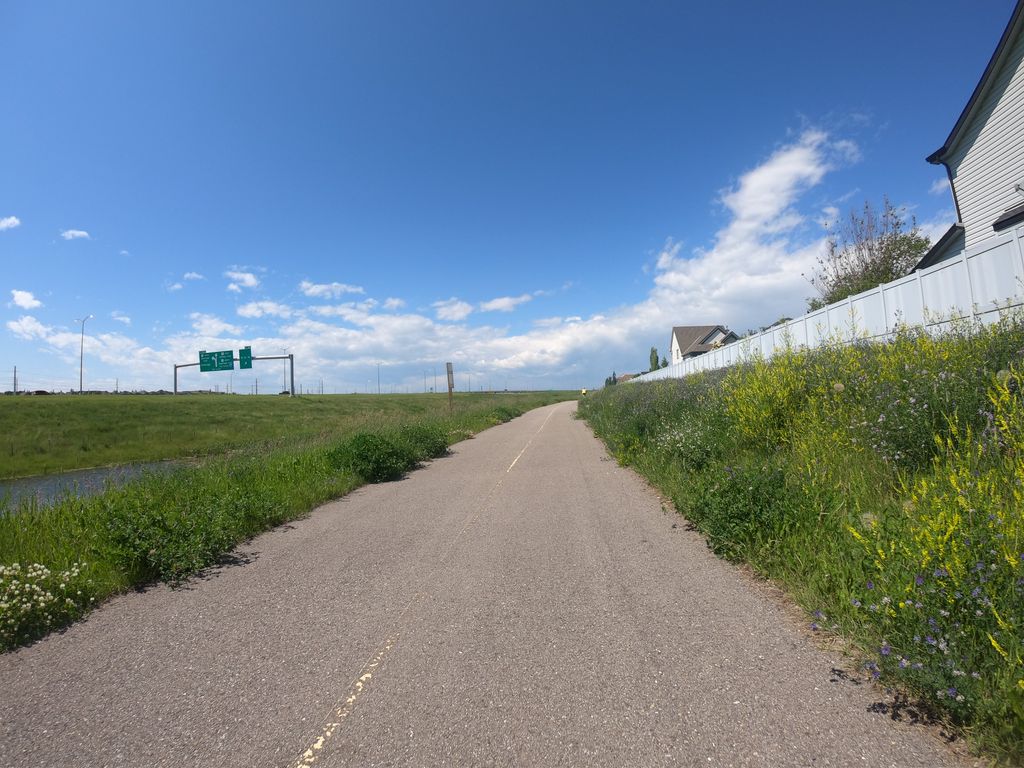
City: calgary